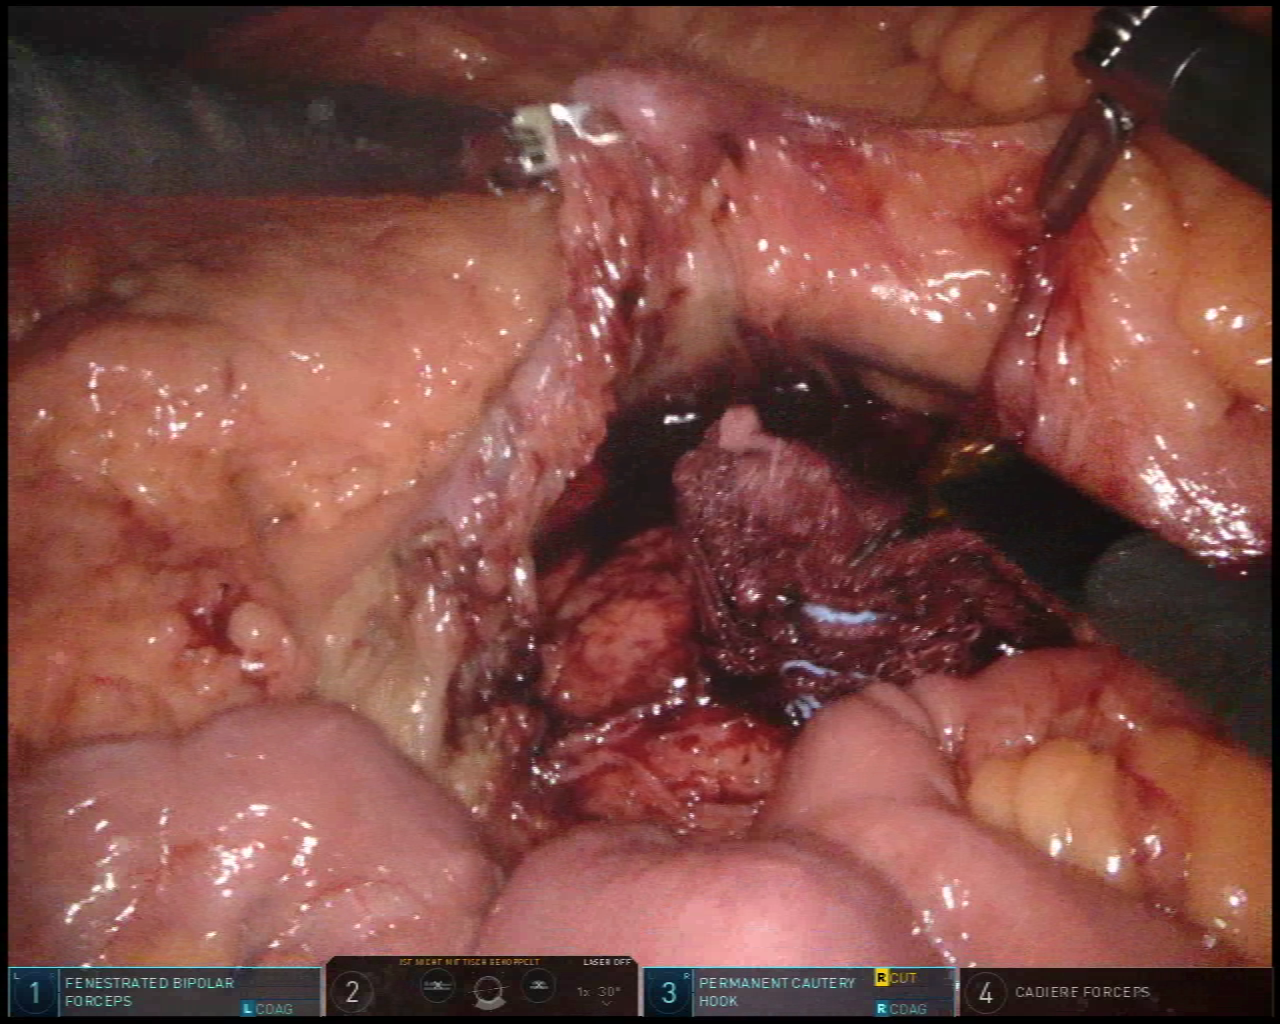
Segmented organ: small_intestine
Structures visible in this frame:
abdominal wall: no
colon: no
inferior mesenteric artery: yes
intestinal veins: no
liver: no
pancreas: no
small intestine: yes
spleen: no
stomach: no
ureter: no
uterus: no
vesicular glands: no